Question: I am currently creating an application that will be able to display maps. Before I add more advanced features, I would like to simply display a map of a certain area in the application. For this I used a bit of modified code from the Qt example "Minimal map". Code in map.qml file:
'''
import QtQuick 2.0
import QtLocation 5.6
import QtPositioning 5.6
Rectangle {
Plugin {
id: mapPlugin
name: "osm" // "mapboxgl", "esri", ...
// specify plugin parameters if necessary
// PluginParameter {
// name:
// value:
// }
}
Map {
anchors.fill: parent
plugin: mapPlugin
center: QtPositioning.coordinate(59.91, 10.75) // Oslo
zoomLevel: 14
}
}
'''
I display the map using QQuickWidget with the source set to my QML file. Unfortunately, the map is not displayed. Only a gray background and the inscription appear in the QuickWidget (I attach a picture to the post). In the QML Debugger Console i got the messages:
> "QObject: : connect( QQuickWindow, QDeclarativeGeoMap) : invalid nullptr parameter"
> "QGeoTileProviderOsm: Tileserver disabled at QUrl( " http: / / maps- redirect. qt. io/ osm/ 5. 8/ satellite" ) "
> "QGeoTileFetcherOsm: all providers resolved"
> "QSslSocket: : connectToHostEncrypted: TLS initialization failed"
> "QGeoTileRequestManager: Failed to fetch tile ( 8682, 4766, 14) 5 times, giving up. Last error message was: ' TLS initialization failed' "

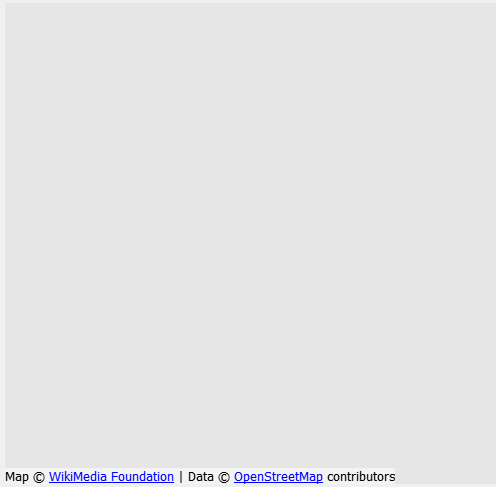
Answer: If your OS is you should install <URL>.
and also you are using the osm plugin so you should be connected to the internet when Running the application.
your code in my system Runs like this :